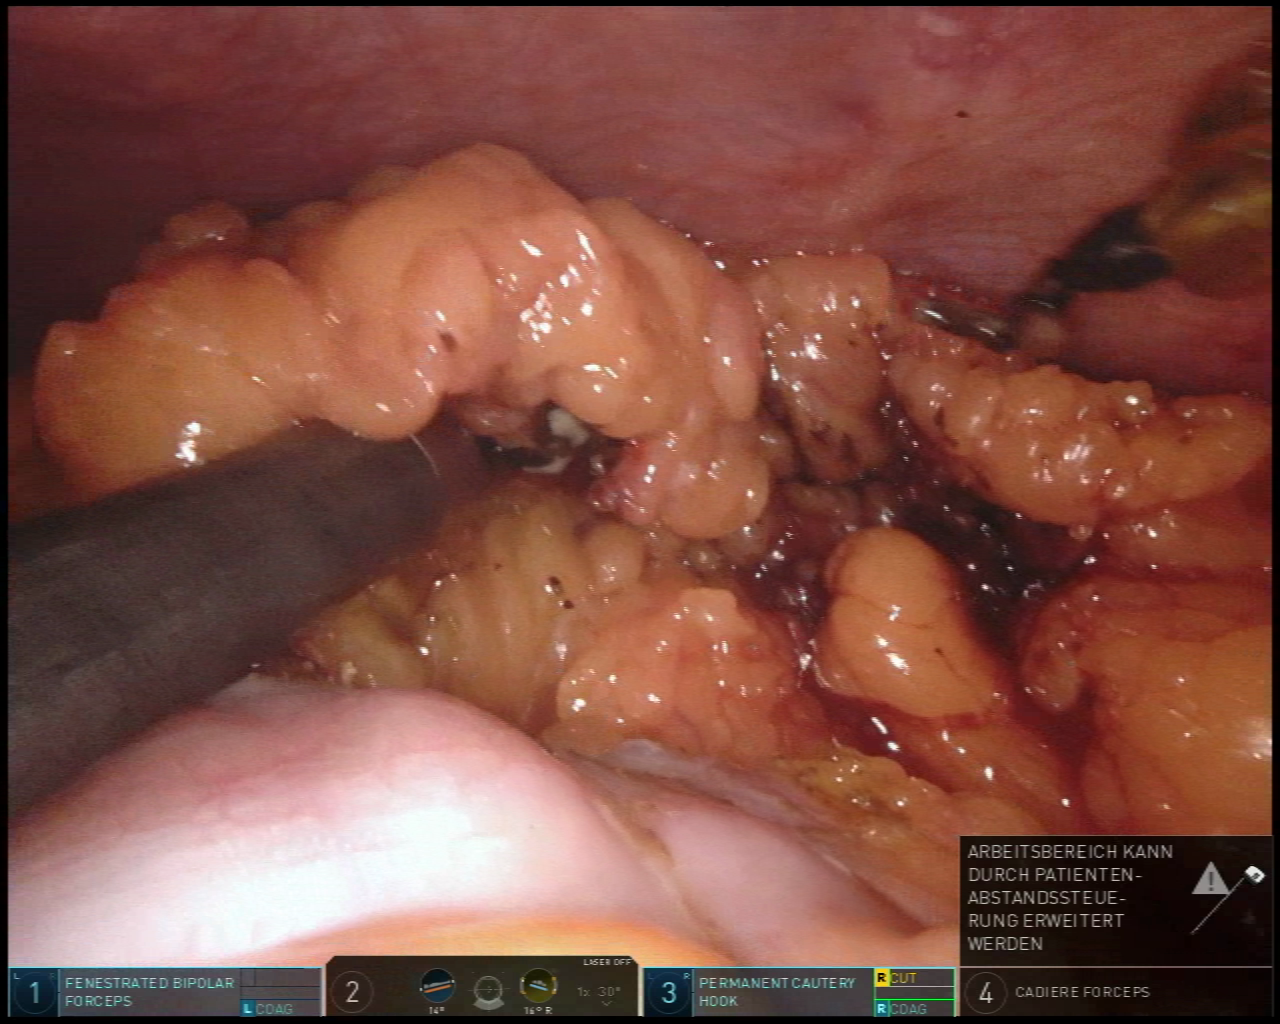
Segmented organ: colon
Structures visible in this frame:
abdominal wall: yes
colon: yes
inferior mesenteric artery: no
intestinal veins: no
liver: no
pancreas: no
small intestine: no
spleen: no
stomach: no
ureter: no
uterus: no
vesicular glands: no